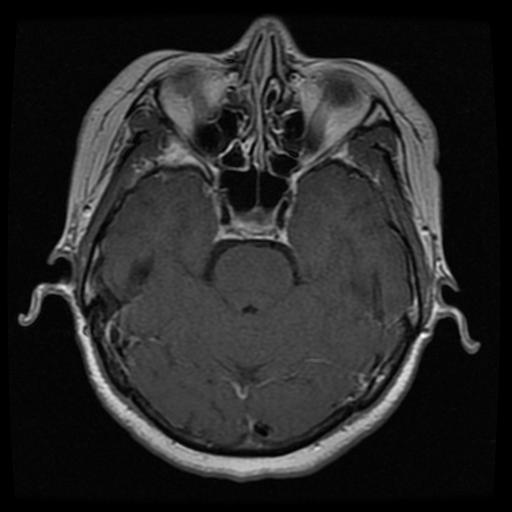
Label: pituitary